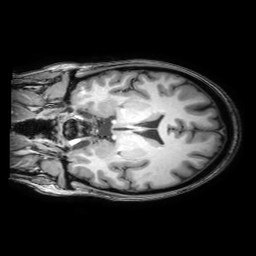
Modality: T1w
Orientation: coronal
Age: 30
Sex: female
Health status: healthy
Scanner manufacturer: philips
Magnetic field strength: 3 T
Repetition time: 0.0079 s
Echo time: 0.0035 s